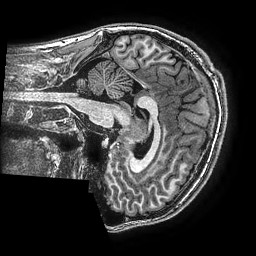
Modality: T1w
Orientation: sagittal
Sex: male
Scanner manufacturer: ge
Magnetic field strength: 3 T
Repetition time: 0.00766 s
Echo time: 0.003476 s